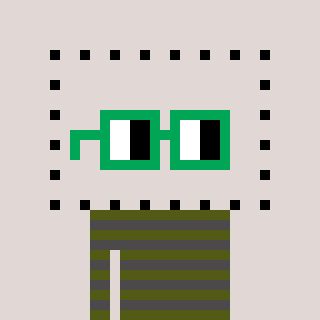
a pixel art character with square green glasses, a void-shaped head and a grayscale-colored body on a warm background